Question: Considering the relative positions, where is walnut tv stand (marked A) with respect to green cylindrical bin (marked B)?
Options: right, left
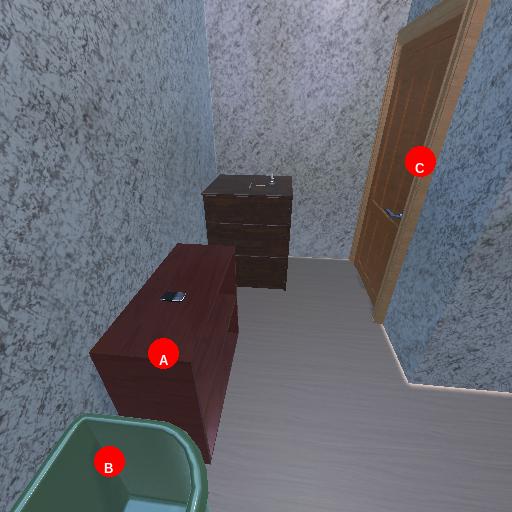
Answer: right